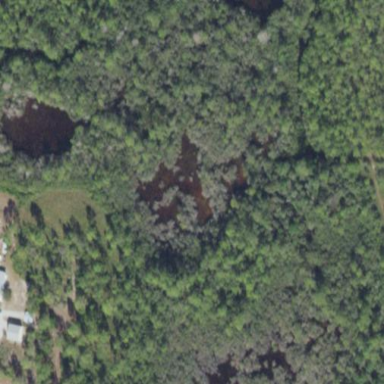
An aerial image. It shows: Marshy wetland area.